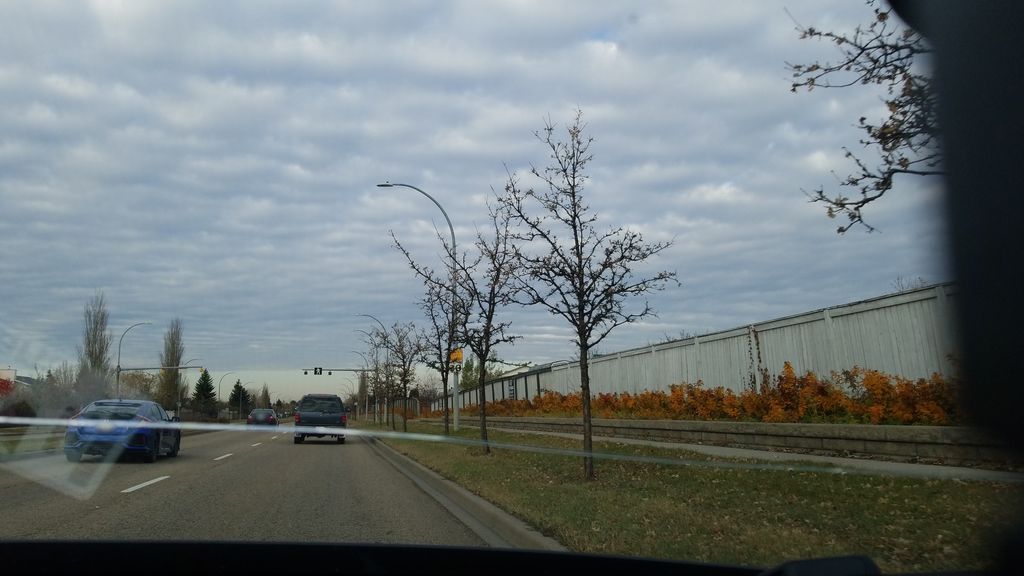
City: edmonton